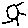
Label: sun